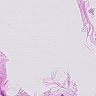
Metastatic tissue present: no